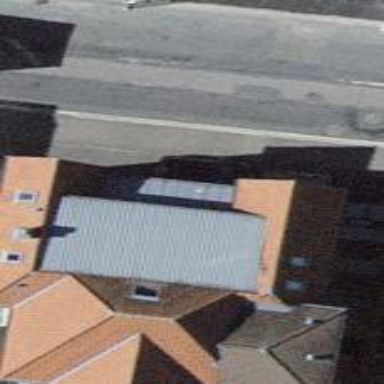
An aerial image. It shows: Residential building.